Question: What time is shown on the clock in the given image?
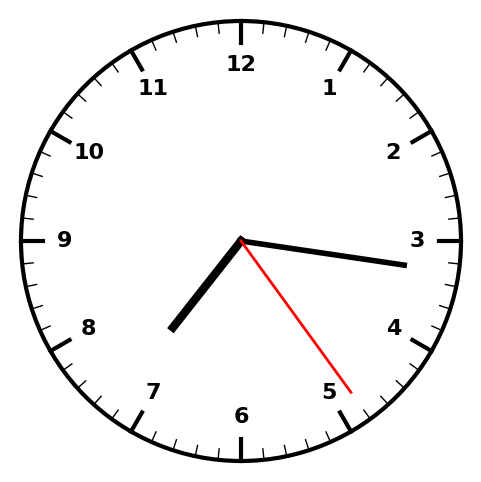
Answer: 07:16:24